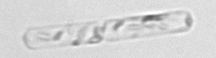
Label: Dactyliosolen_fragilissimus